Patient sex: M
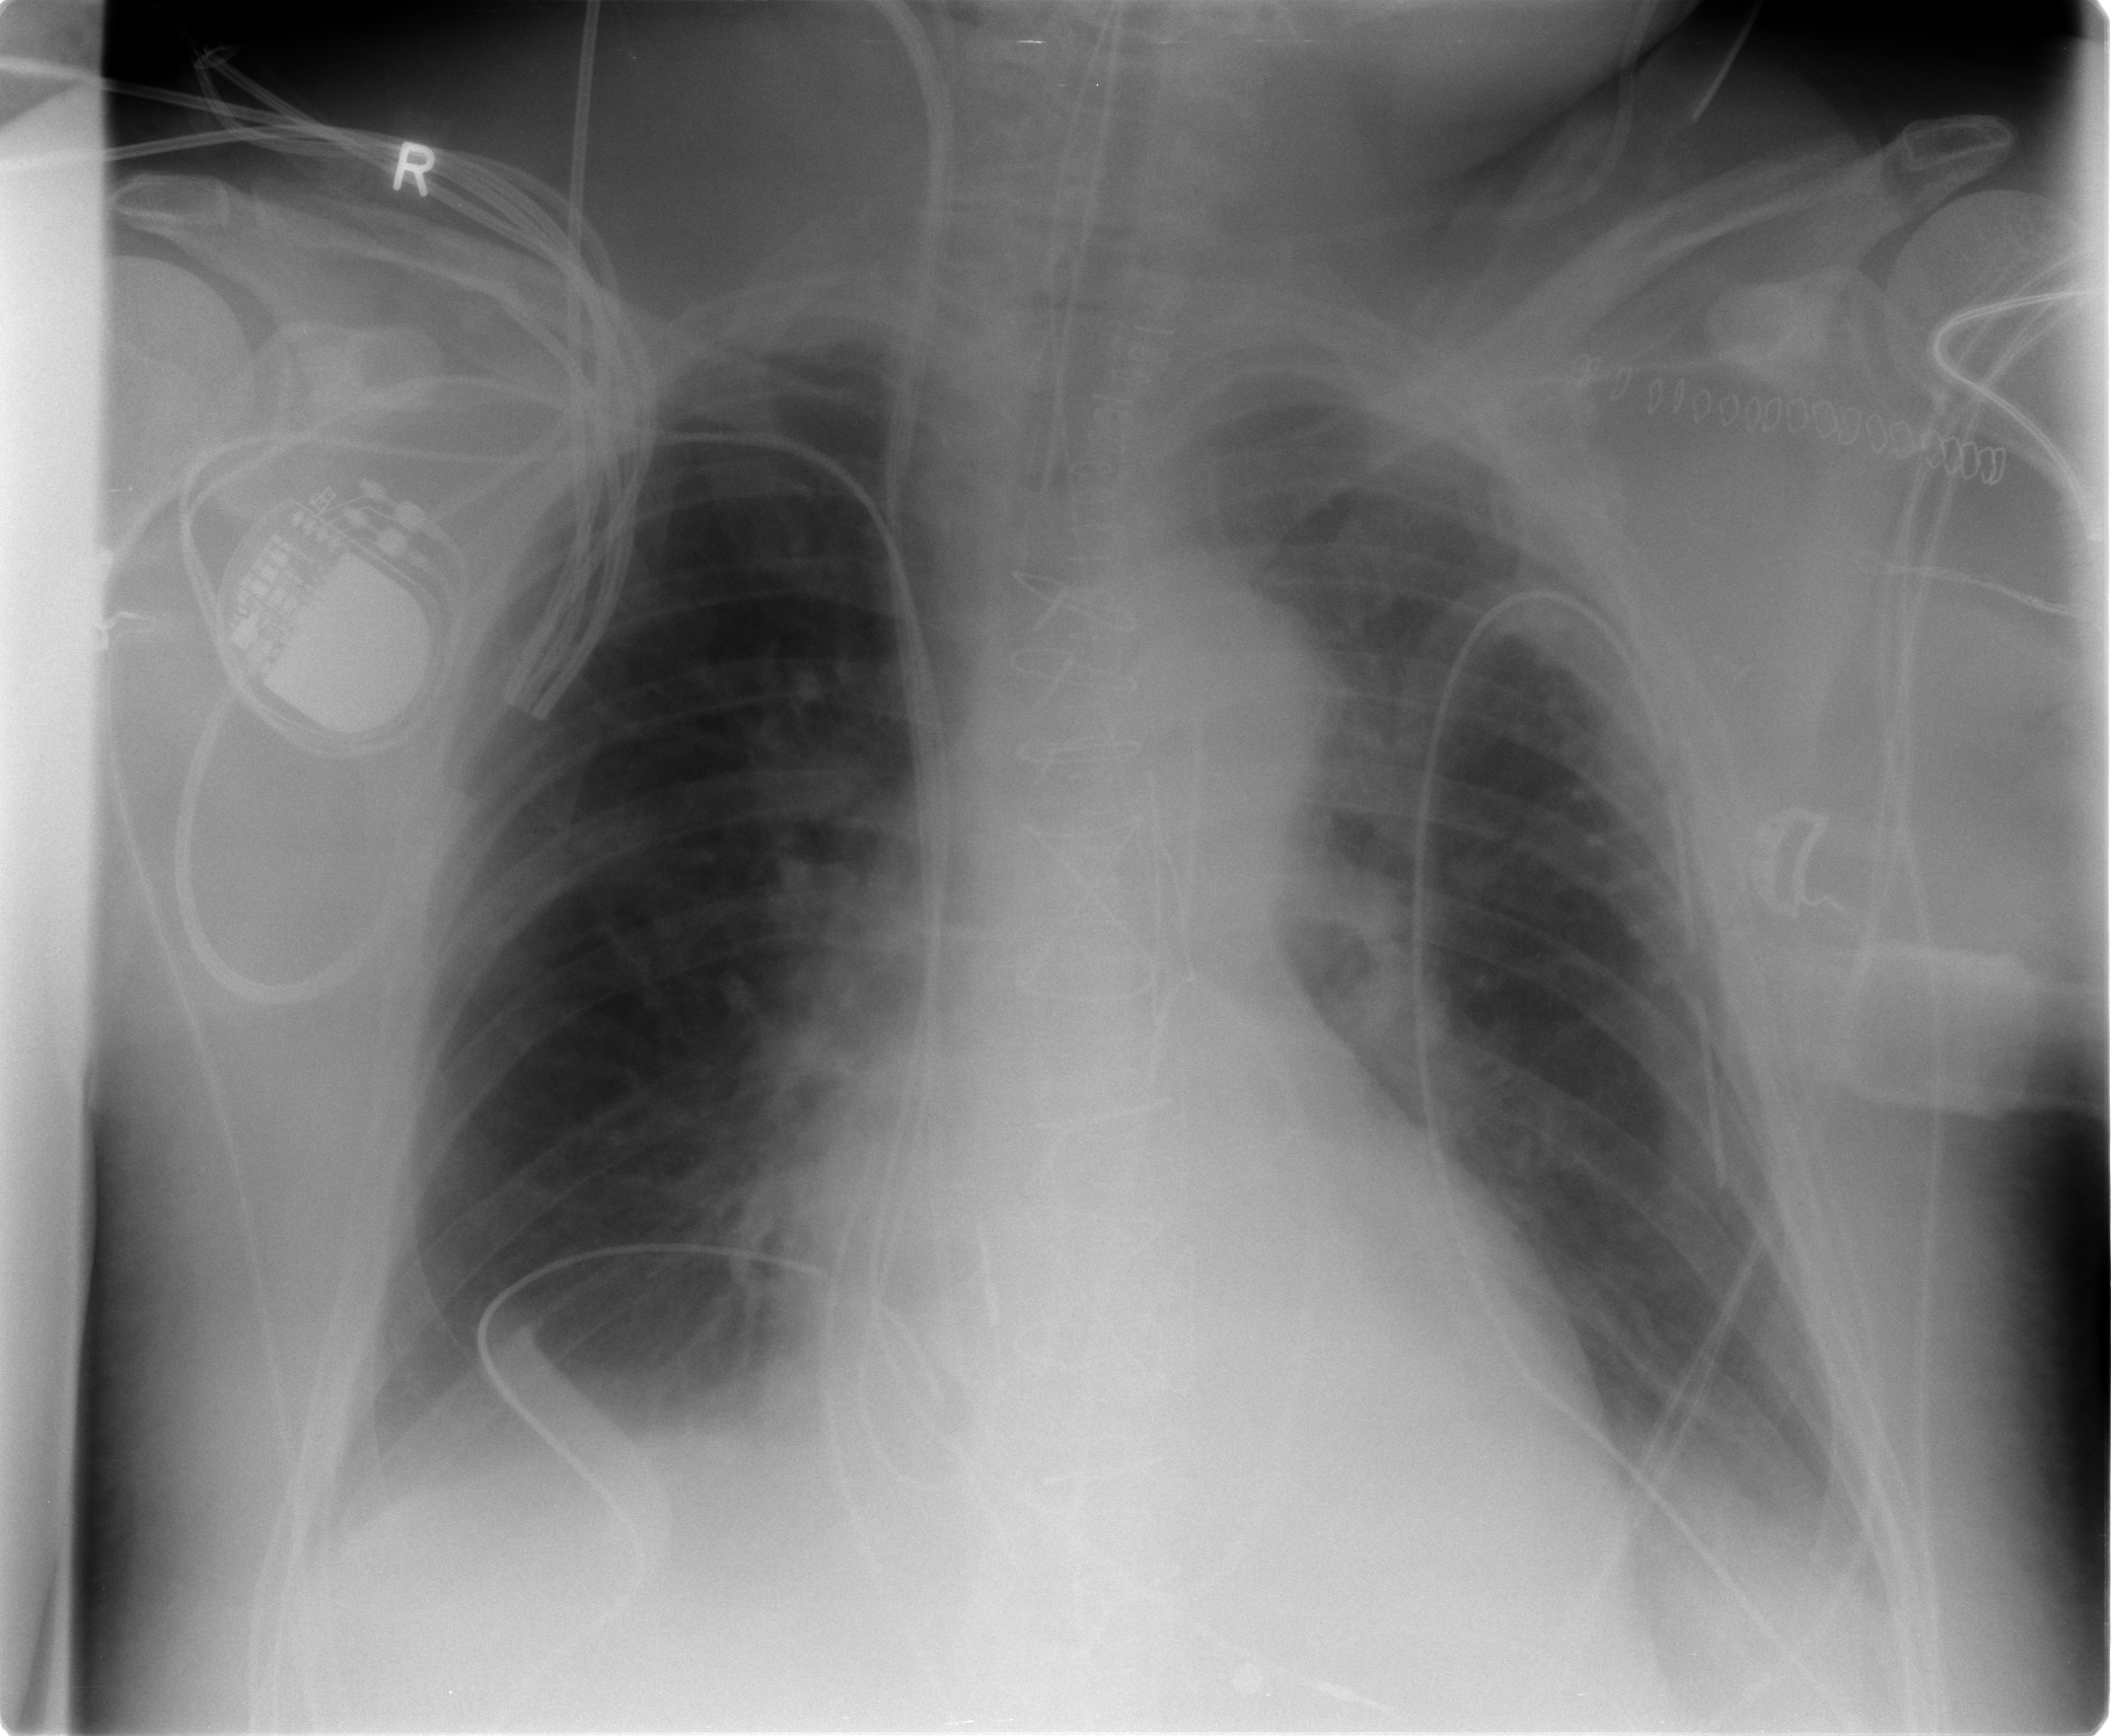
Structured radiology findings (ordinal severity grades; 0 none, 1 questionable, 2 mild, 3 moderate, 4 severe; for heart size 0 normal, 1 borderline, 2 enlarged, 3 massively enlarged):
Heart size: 2
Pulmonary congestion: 1
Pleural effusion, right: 1
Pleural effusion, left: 1
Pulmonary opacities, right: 0
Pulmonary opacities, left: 0
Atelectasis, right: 2
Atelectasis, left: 2